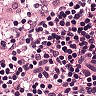
Metastatic tissue present: no